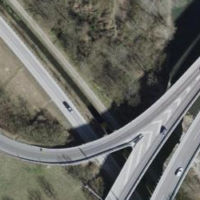
EUNIS habitat code: 57
Species observed at this site:
Humulus lupulus